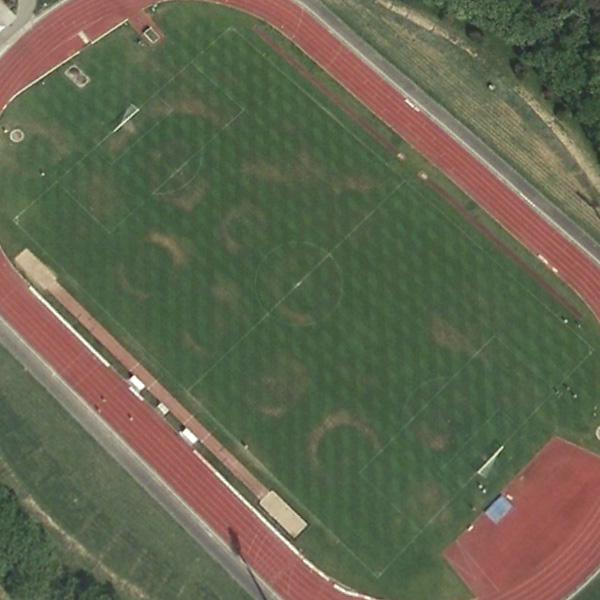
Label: Playground